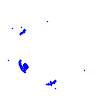
Particle: pion